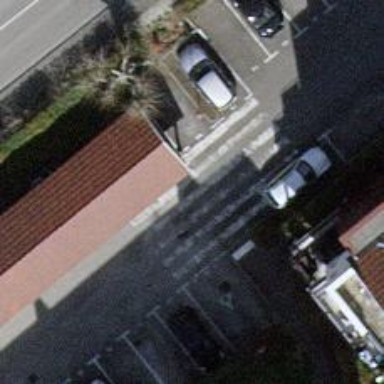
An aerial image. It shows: Uncontrolled zebra crossing on the road.